Field crop: maize
Growth stage: 2
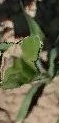
Species: maize